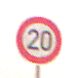
Verkehrszeichen: Geschwindigkeit20
Umgebung: Outdoor, Nature
Tageszeit: SunriseSunset
Wetter: PartlyCloudy
Licht: Natural
Jahreszeit: NotSpecified
Kontrast: LowContrast